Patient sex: M
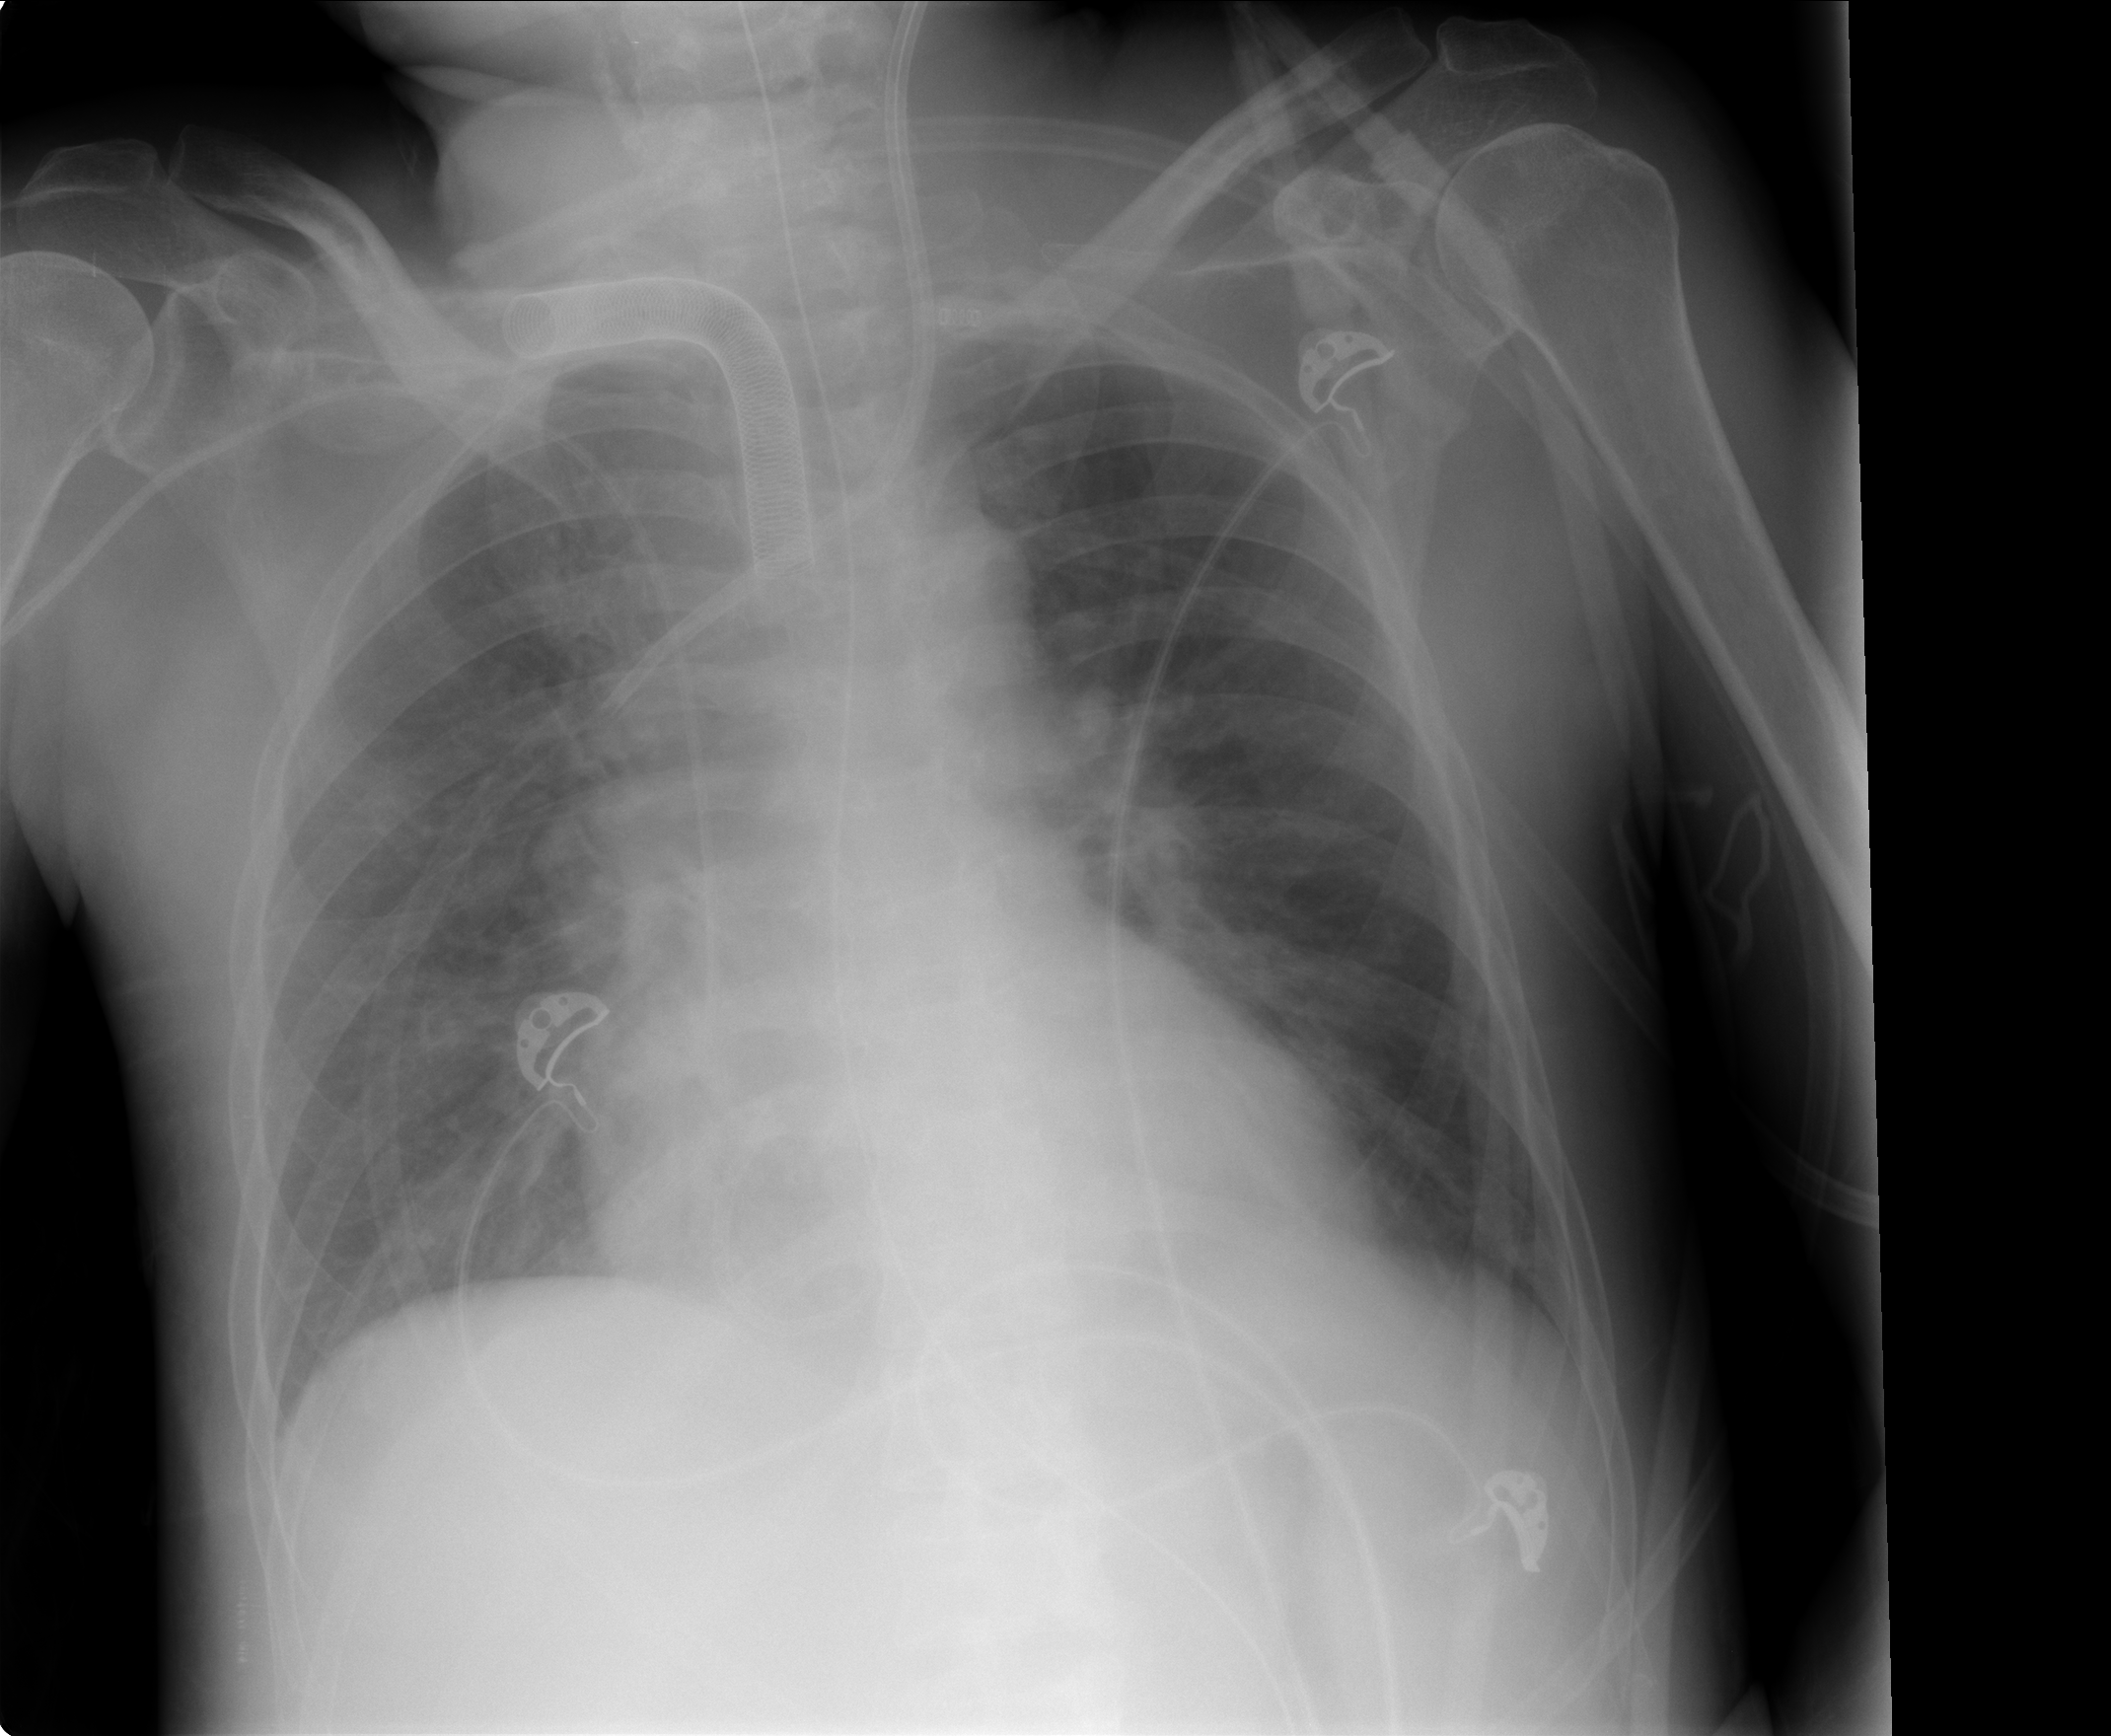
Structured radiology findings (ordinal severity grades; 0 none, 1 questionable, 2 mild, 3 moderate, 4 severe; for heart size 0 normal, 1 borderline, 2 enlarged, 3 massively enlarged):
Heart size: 2
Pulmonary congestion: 3
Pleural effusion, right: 0
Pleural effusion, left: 0
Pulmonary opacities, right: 3
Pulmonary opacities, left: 2
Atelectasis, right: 2
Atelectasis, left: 0